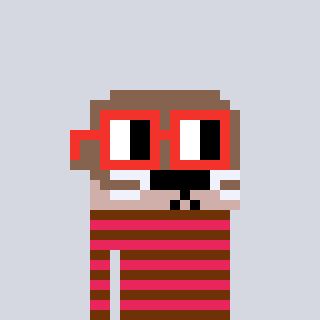
a pixel art character with square red glasses, a otter-shaped head and a redpinkish-colored body on a cool background